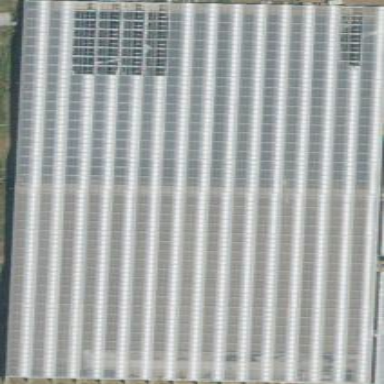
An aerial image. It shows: Greenhouse.